Interaction volume radius: 5 \u00c5
Interaction volume height: 30 \u00c5
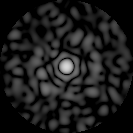
Disorder parameter: 0.8164